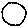
Label: circle